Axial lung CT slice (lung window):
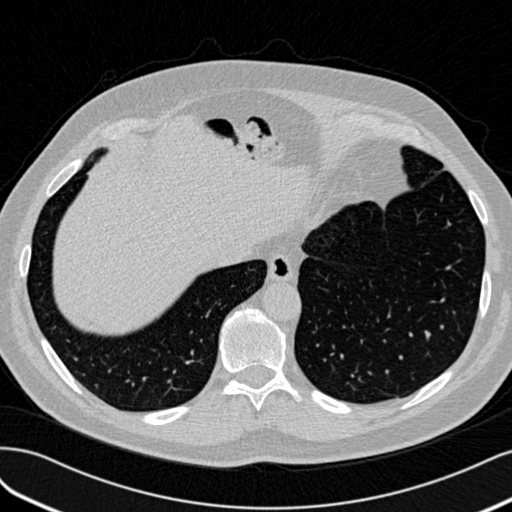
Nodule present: no